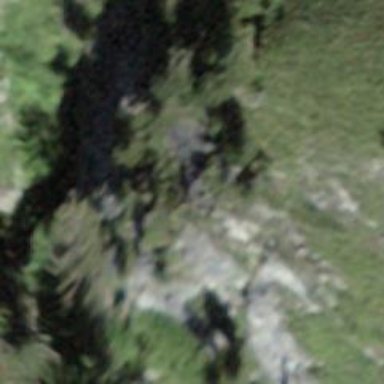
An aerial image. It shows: Cliff in nature.